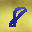
Label: 8